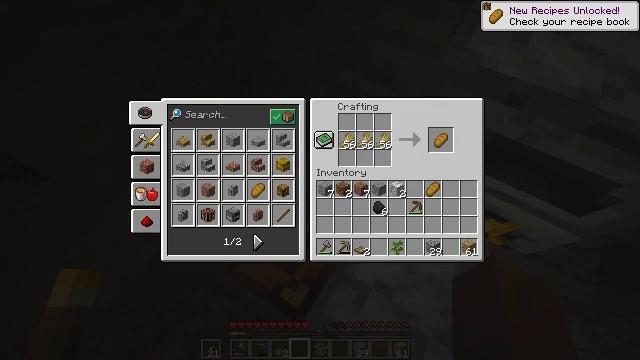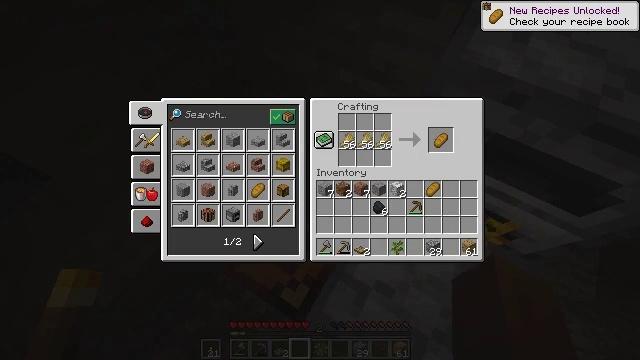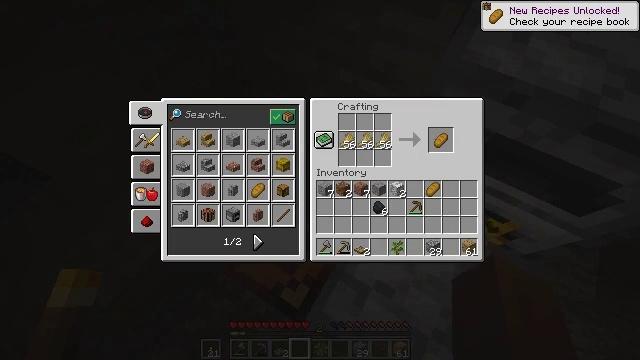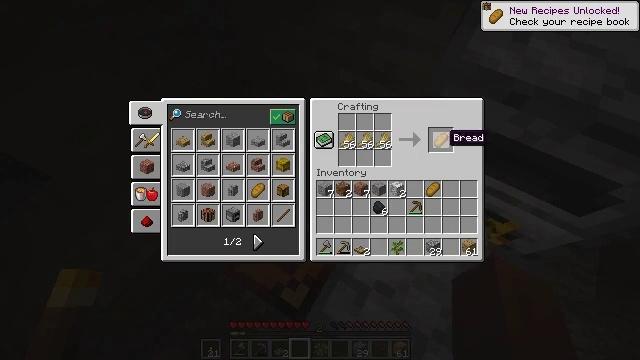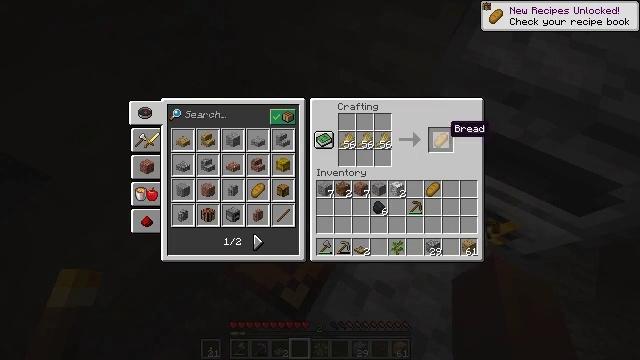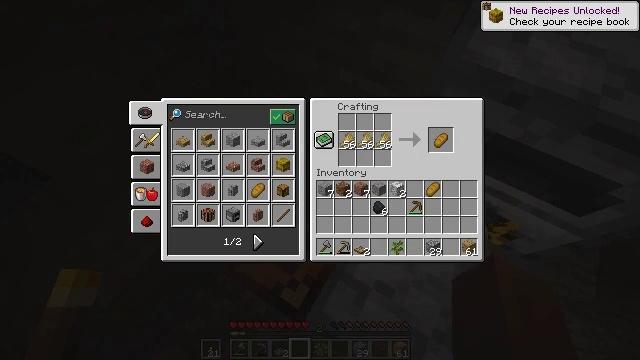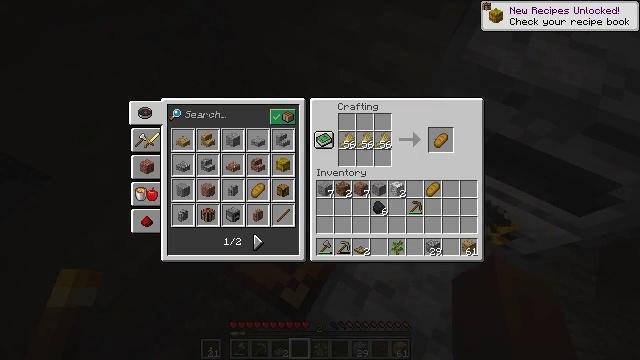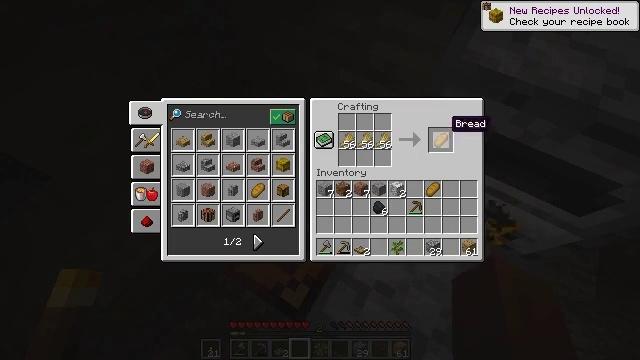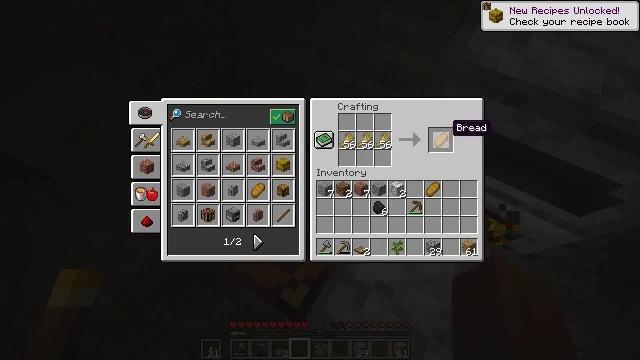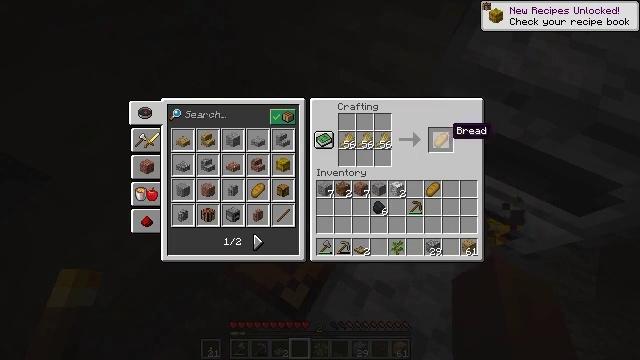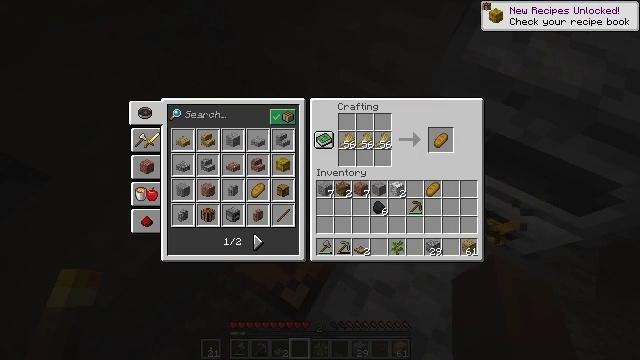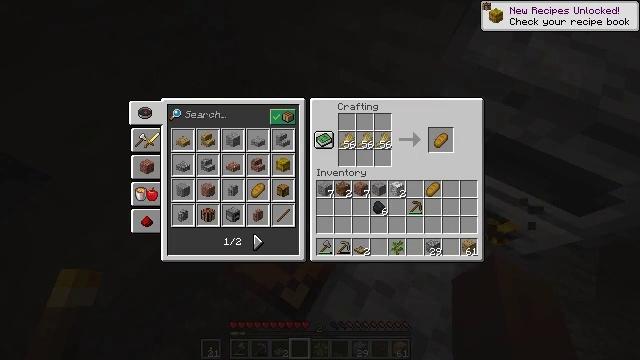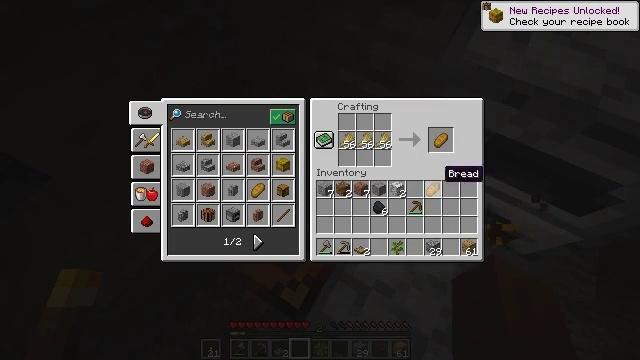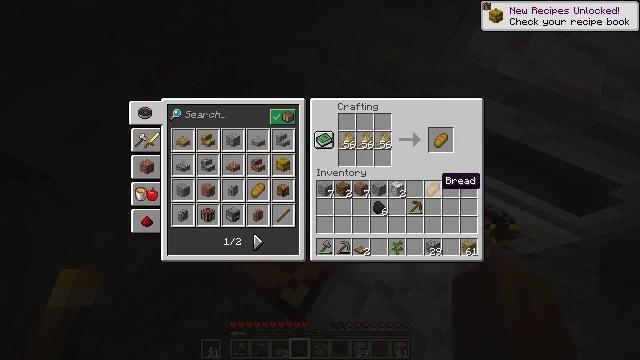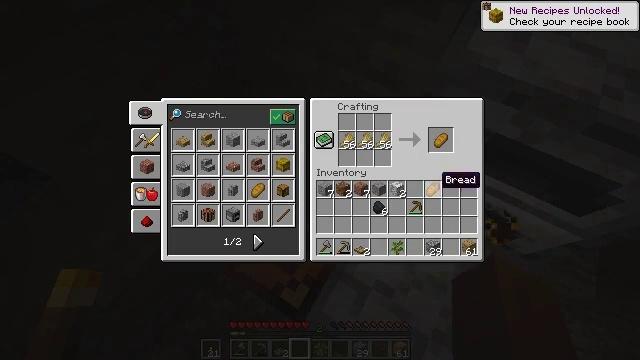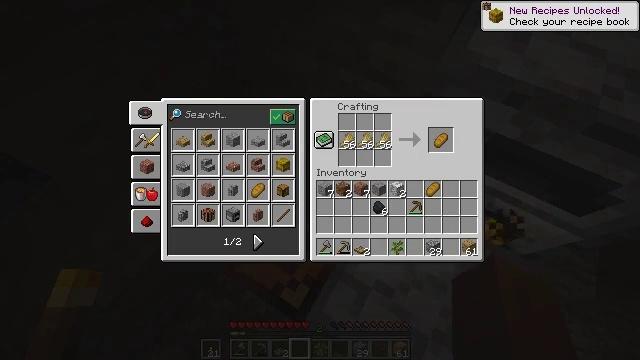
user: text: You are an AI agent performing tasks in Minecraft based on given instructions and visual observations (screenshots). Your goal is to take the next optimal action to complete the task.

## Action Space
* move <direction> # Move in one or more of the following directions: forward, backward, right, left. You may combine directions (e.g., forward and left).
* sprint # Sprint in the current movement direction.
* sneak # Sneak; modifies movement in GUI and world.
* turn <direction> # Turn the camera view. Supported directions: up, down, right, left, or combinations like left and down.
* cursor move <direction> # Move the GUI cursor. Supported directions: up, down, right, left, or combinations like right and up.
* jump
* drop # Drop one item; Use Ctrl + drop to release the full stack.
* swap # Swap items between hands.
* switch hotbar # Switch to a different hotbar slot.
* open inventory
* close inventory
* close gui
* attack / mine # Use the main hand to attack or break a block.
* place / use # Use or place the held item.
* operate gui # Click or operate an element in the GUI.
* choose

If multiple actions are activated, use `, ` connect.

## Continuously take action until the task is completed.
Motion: motion action
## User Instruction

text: Open the crafting table to craft bread with wheat.
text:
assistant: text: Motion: sneak
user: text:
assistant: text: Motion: sneak
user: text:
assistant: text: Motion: sneak, cursor move up
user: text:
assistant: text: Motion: sneak, cursor move up
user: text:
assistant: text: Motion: sneak, cursor move up, operate gui
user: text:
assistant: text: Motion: sneak, operate gui
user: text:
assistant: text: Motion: sneak, operate gui
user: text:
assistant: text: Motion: sneak, operate gui
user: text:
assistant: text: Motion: sneak
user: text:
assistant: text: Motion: sneak, cursor move down
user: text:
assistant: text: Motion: sneak, cursor move down
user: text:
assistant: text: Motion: sneak, cursor move down
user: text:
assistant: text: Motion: sneak, cursor move down
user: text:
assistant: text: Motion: sneak
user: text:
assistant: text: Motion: sneak, cursor move up
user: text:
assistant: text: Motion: sneak, cursor move up
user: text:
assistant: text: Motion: sneak, cursor move up
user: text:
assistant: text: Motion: sneak, cursor move up
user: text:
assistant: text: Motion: sneak
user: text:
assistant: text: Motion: sneak, operate gui
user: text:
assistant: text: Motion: sneak, operate gui
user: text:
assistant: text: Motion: sneak, operate gui
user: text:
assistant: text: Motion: sneak, operate gui
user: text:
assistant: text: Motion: sneak, cursor move down
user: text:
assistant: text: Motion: sneak